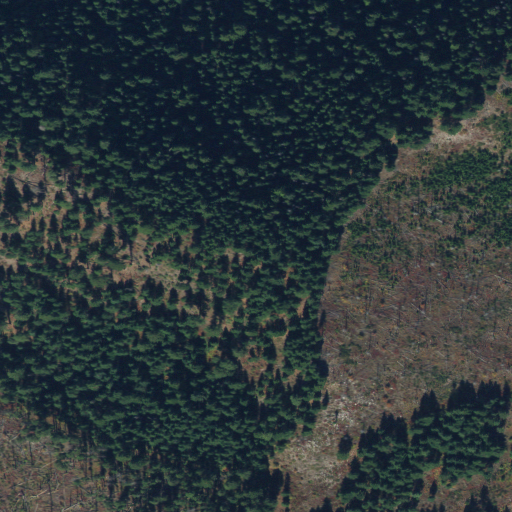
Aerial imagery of mountain in Idaho named Maxwell Point containing evergreen forest and shrub